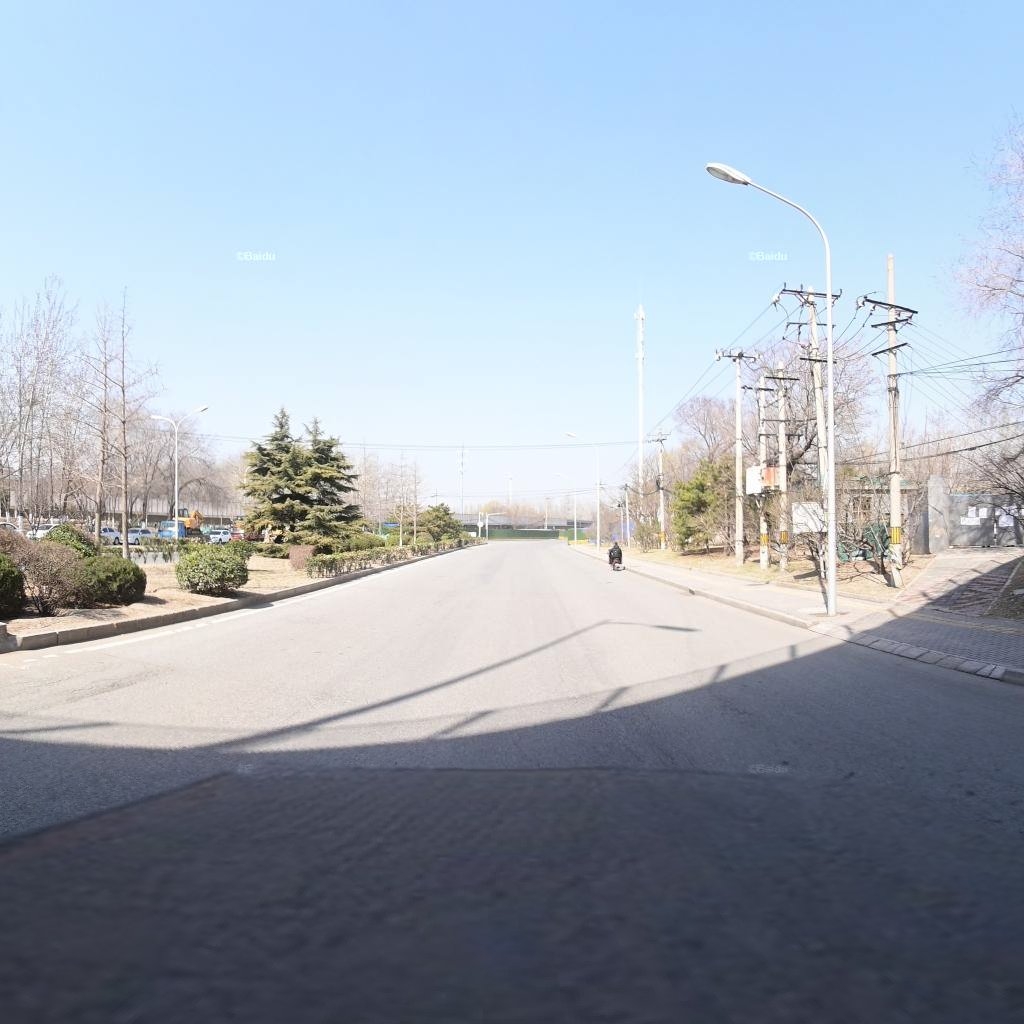
Region: Chaoyang
Road damage annotations: alligator crack